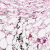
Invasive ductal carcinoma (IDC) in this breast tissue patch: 0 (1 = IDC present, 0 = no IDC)